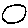
Label: circle